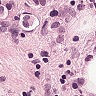
Metastatic tissue present: yes